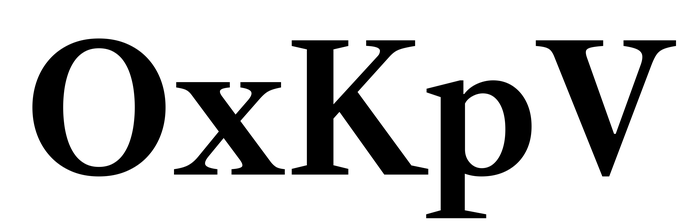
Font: LibreCaslonText_SemiBold